Field crop: maize
Growth stage: 2
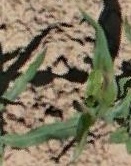
Species: maize